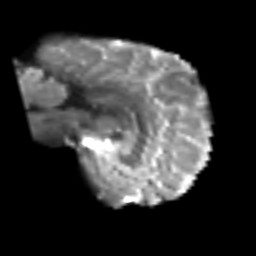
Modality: T2w
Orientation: sagittal
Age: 63
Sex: male
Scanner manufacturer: siemens
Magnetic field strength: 3 T
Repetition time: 6.1 s
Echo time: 0.101 s